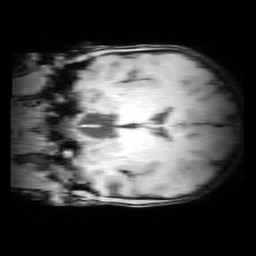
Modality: MP2RAGE
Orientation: coronal
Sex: male
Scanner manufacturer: siemens
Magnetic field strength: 3 T
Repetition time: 5 s
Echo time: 0.00368 s